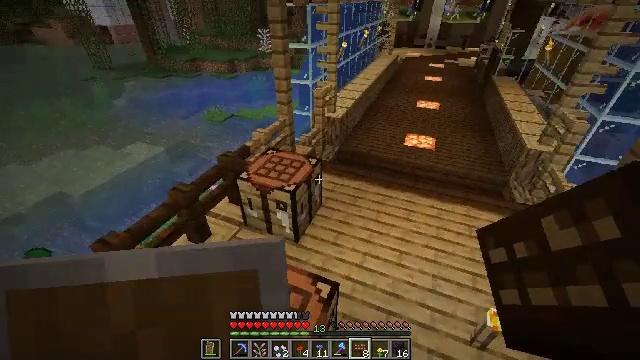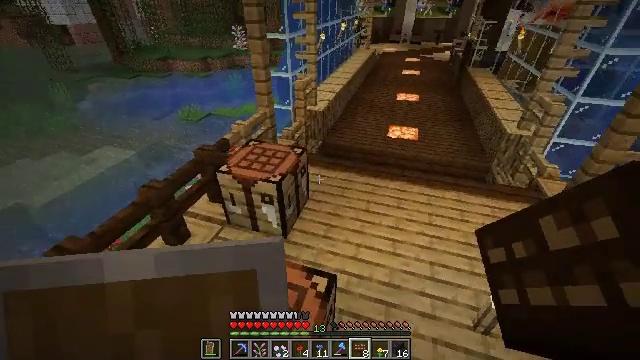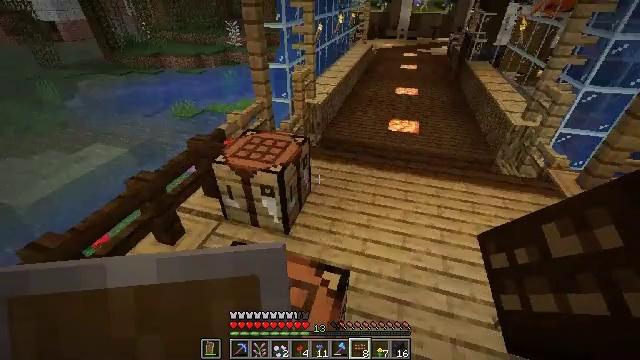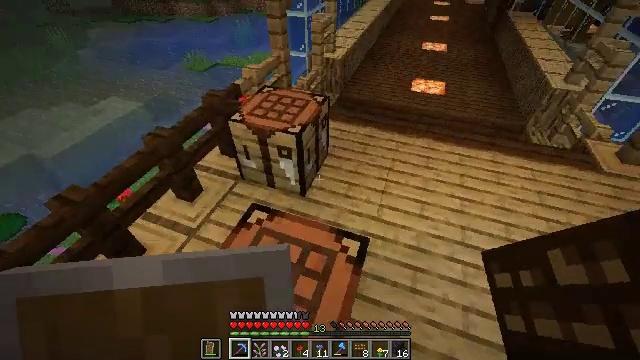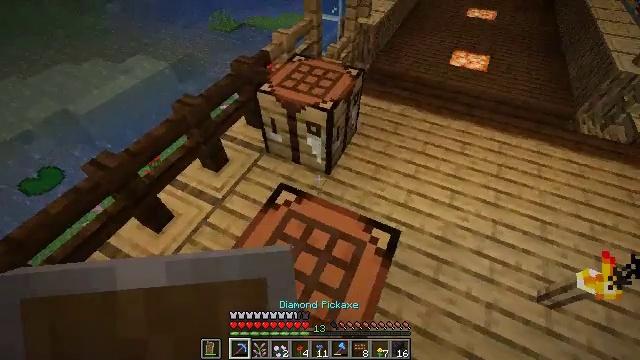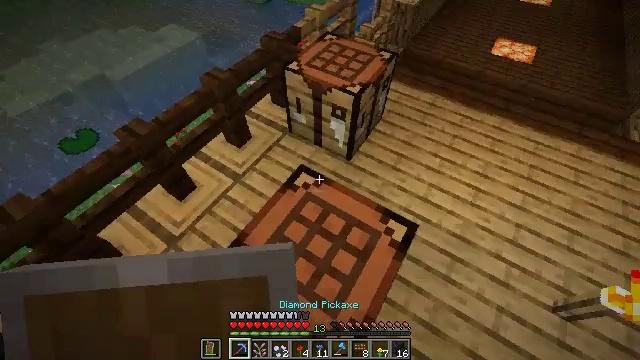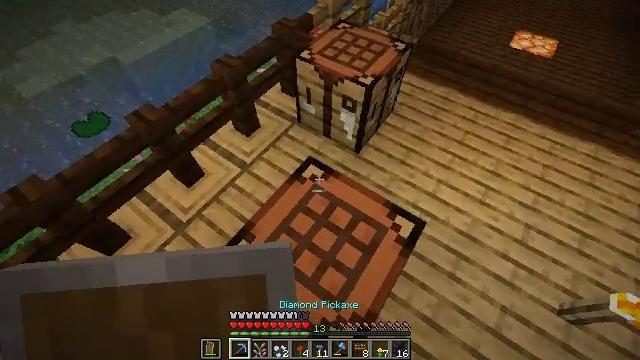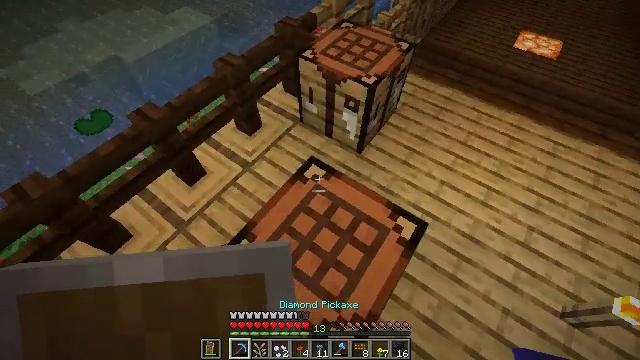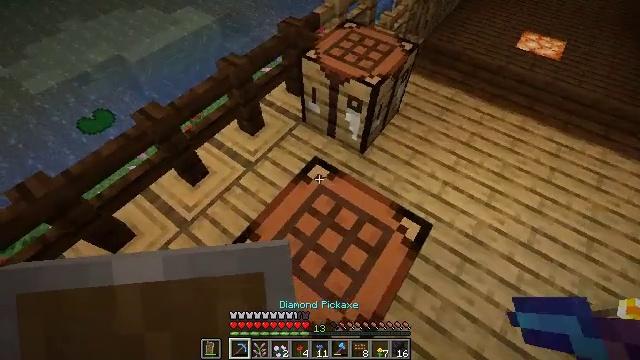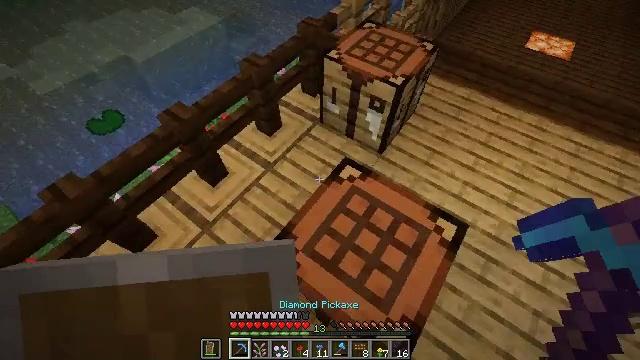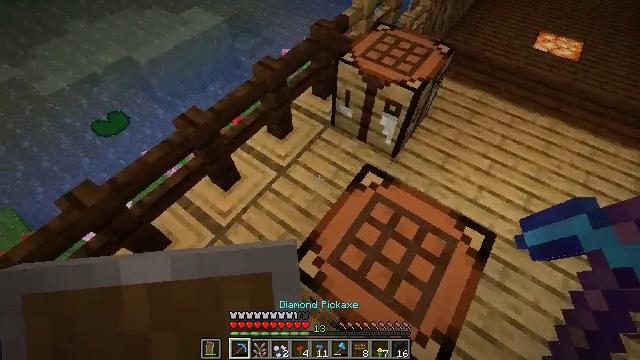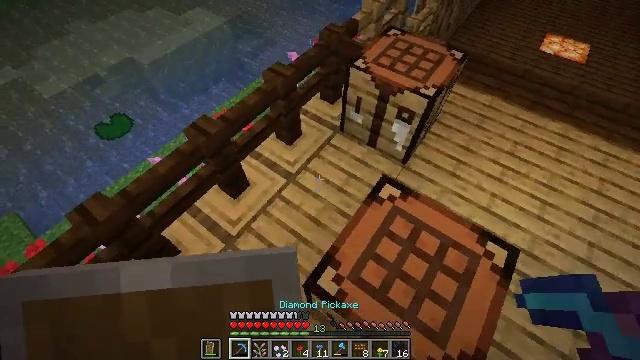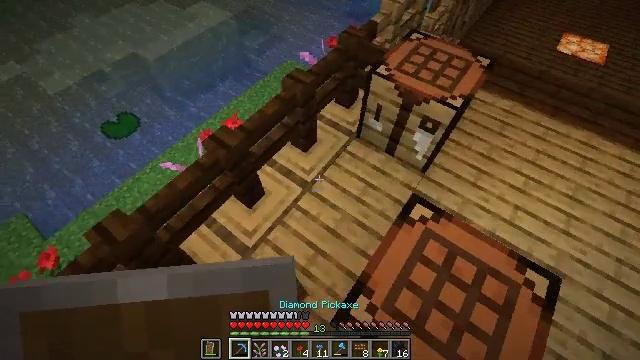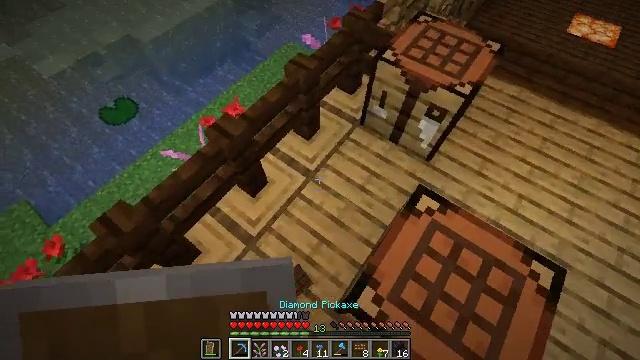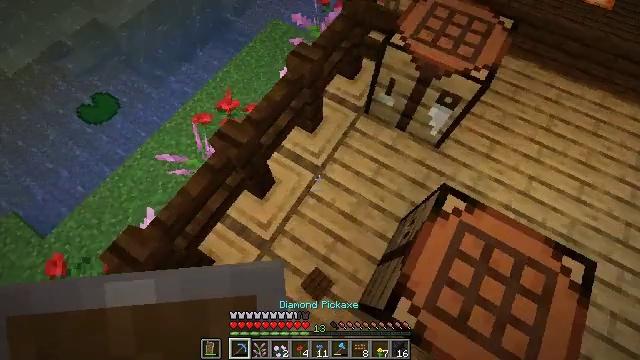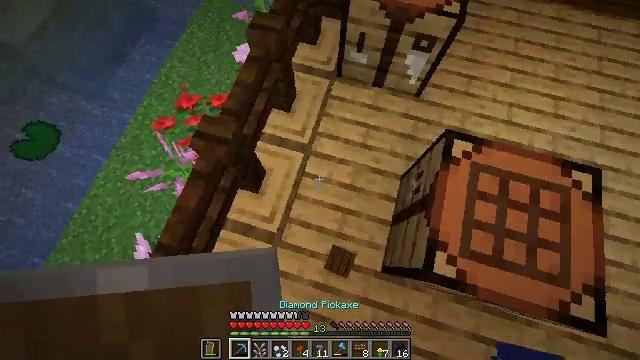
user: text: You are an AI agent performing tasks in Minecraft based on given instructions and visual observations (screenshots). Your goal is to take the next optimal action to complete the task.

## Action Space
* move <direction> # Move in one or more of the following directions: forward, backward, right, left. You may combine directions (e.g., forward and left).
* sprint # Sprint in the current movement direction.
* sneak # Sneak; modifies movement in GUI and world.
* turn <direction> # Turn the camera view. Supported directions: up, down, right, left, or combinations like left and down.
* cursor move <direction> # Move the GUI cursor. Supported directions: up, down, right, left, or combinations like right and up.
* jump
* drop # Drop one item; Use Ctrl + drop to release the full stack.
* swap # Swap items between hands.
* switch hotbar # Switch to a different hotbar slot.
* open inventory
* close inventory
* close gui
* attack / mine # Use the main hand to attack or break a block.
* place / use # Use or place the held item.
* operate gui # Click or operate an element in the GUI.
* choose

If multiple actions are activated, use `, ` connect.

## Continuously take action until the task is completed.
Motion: motion action
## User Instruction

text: Remove a grass block from the inventory.
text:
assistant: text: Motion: turn right
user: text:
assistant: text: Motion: turn right
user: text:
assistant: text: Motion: turn left and down, switch to hotbar 1
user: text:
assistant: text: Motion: turn left and down, switch to hotbar 1
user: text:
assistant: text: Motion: turn left and down
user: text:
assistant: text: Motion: turn left and down
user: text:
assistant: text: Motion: no_op
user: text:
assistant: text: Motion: move left
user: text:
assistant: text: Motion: move left
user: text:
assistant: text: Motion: move forward and move left
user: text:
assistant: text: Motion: move forward and move left
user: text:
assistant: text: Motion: move forward and move left, turn down
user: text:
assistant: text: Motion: move forward and move left, turn down
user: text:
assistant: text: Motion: move forward and move left, turn right and down
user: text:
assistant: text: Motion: move left, turn right and down
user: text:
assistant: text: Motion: turn right and down
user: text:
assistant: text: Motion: move back and move right, turn right and down
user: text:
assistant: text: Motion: move back and move right
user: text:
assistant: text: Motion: move back and move right
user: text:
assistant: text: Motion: move back and move right
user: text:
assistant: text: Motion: move back and move right
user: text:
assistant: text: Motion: move back and move right
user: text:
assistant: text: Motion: move back and move right, turn right and up
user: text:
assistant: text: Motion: move back and move right, turn right and up
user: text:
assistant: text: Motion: move right, turn right and up
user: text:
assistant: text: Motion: move right, turn right and up
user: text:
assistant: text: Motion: move right, turn up
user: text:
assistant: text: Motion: move right, turn left and up
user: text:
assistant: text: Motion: move right, turn left and up
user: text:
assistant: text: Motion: turn left and up